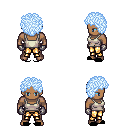
a pixel art fantasy rpg character, male body template, human, dark skin, white pirate shirt, gold greaves, white cyan curly afro hairstyle, metal gloves, black slippers, four views (front, back, left, right), 2x2 character sprite sheet, small pixel art, hard edges, no anti-aliasing